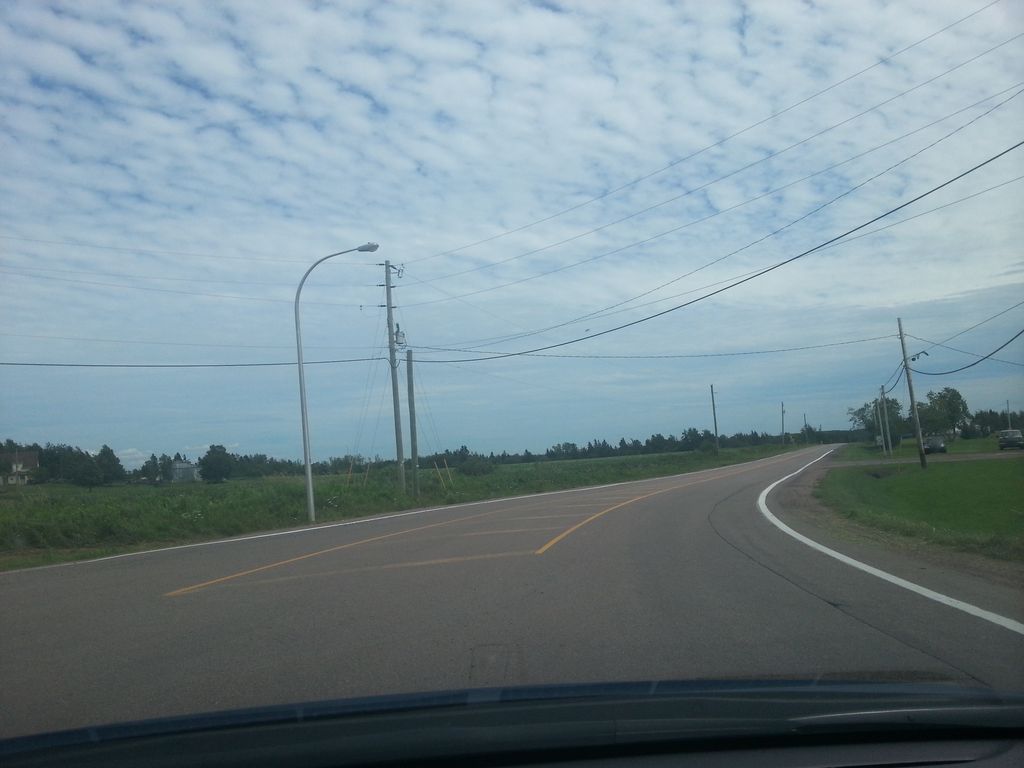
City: charlottetown